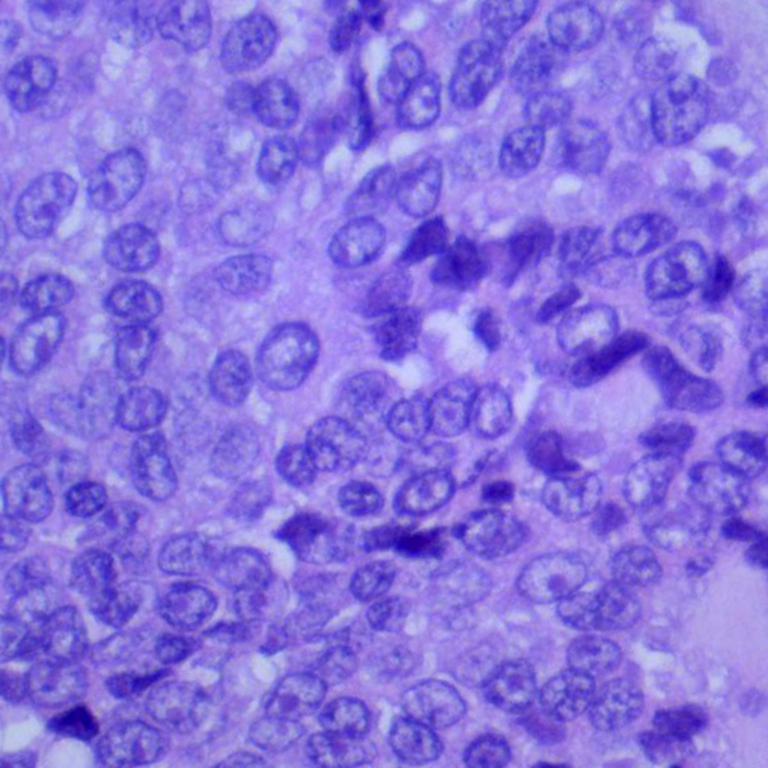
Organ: lung
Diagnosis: squamous carcinomas